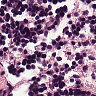
Metastatic tissue present: no